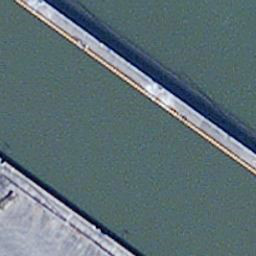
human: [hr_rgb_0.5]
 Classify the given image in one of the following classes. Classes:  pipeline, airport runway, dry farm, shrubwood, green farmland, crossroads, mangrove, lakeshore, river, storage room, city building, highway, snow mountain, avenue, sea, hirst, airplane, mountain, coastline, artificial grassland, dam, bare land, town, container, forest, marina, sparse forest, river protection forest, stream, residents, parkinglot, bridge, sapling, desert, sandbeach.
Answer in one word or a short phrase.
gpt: bridge